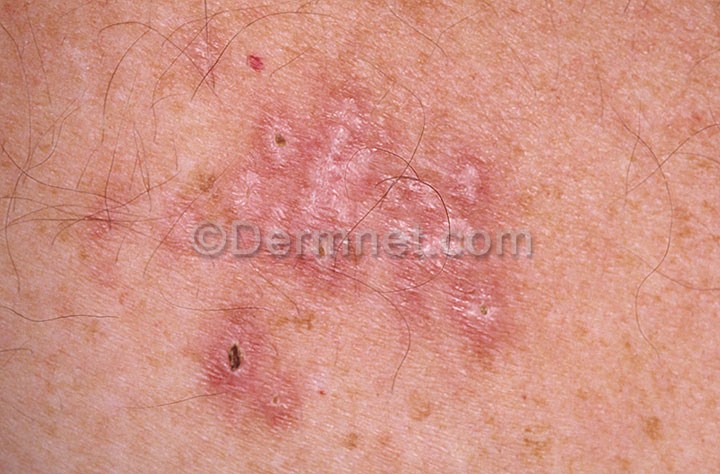
Disease: Warts Molluscum and other Viral Infections